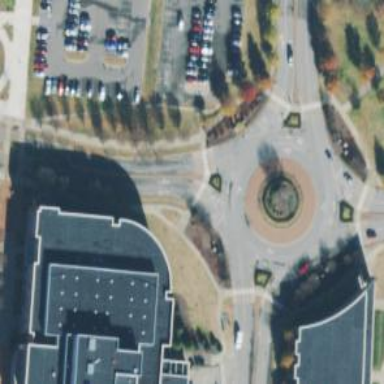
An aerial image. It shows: Residential road with asphalt surface leading up to roundabout.